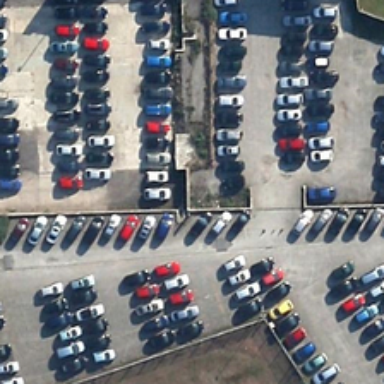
This is a small parking lot .